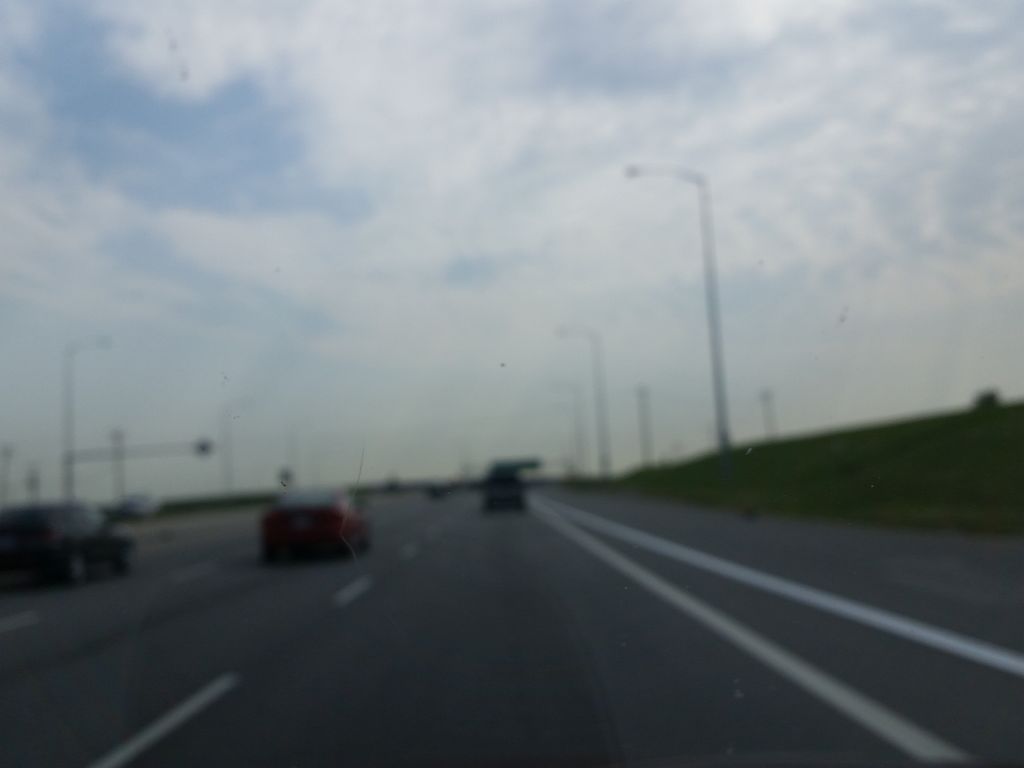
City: calgary